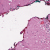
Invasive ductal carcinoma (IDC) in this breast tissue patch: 0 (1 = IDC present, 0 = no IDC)